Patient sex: F
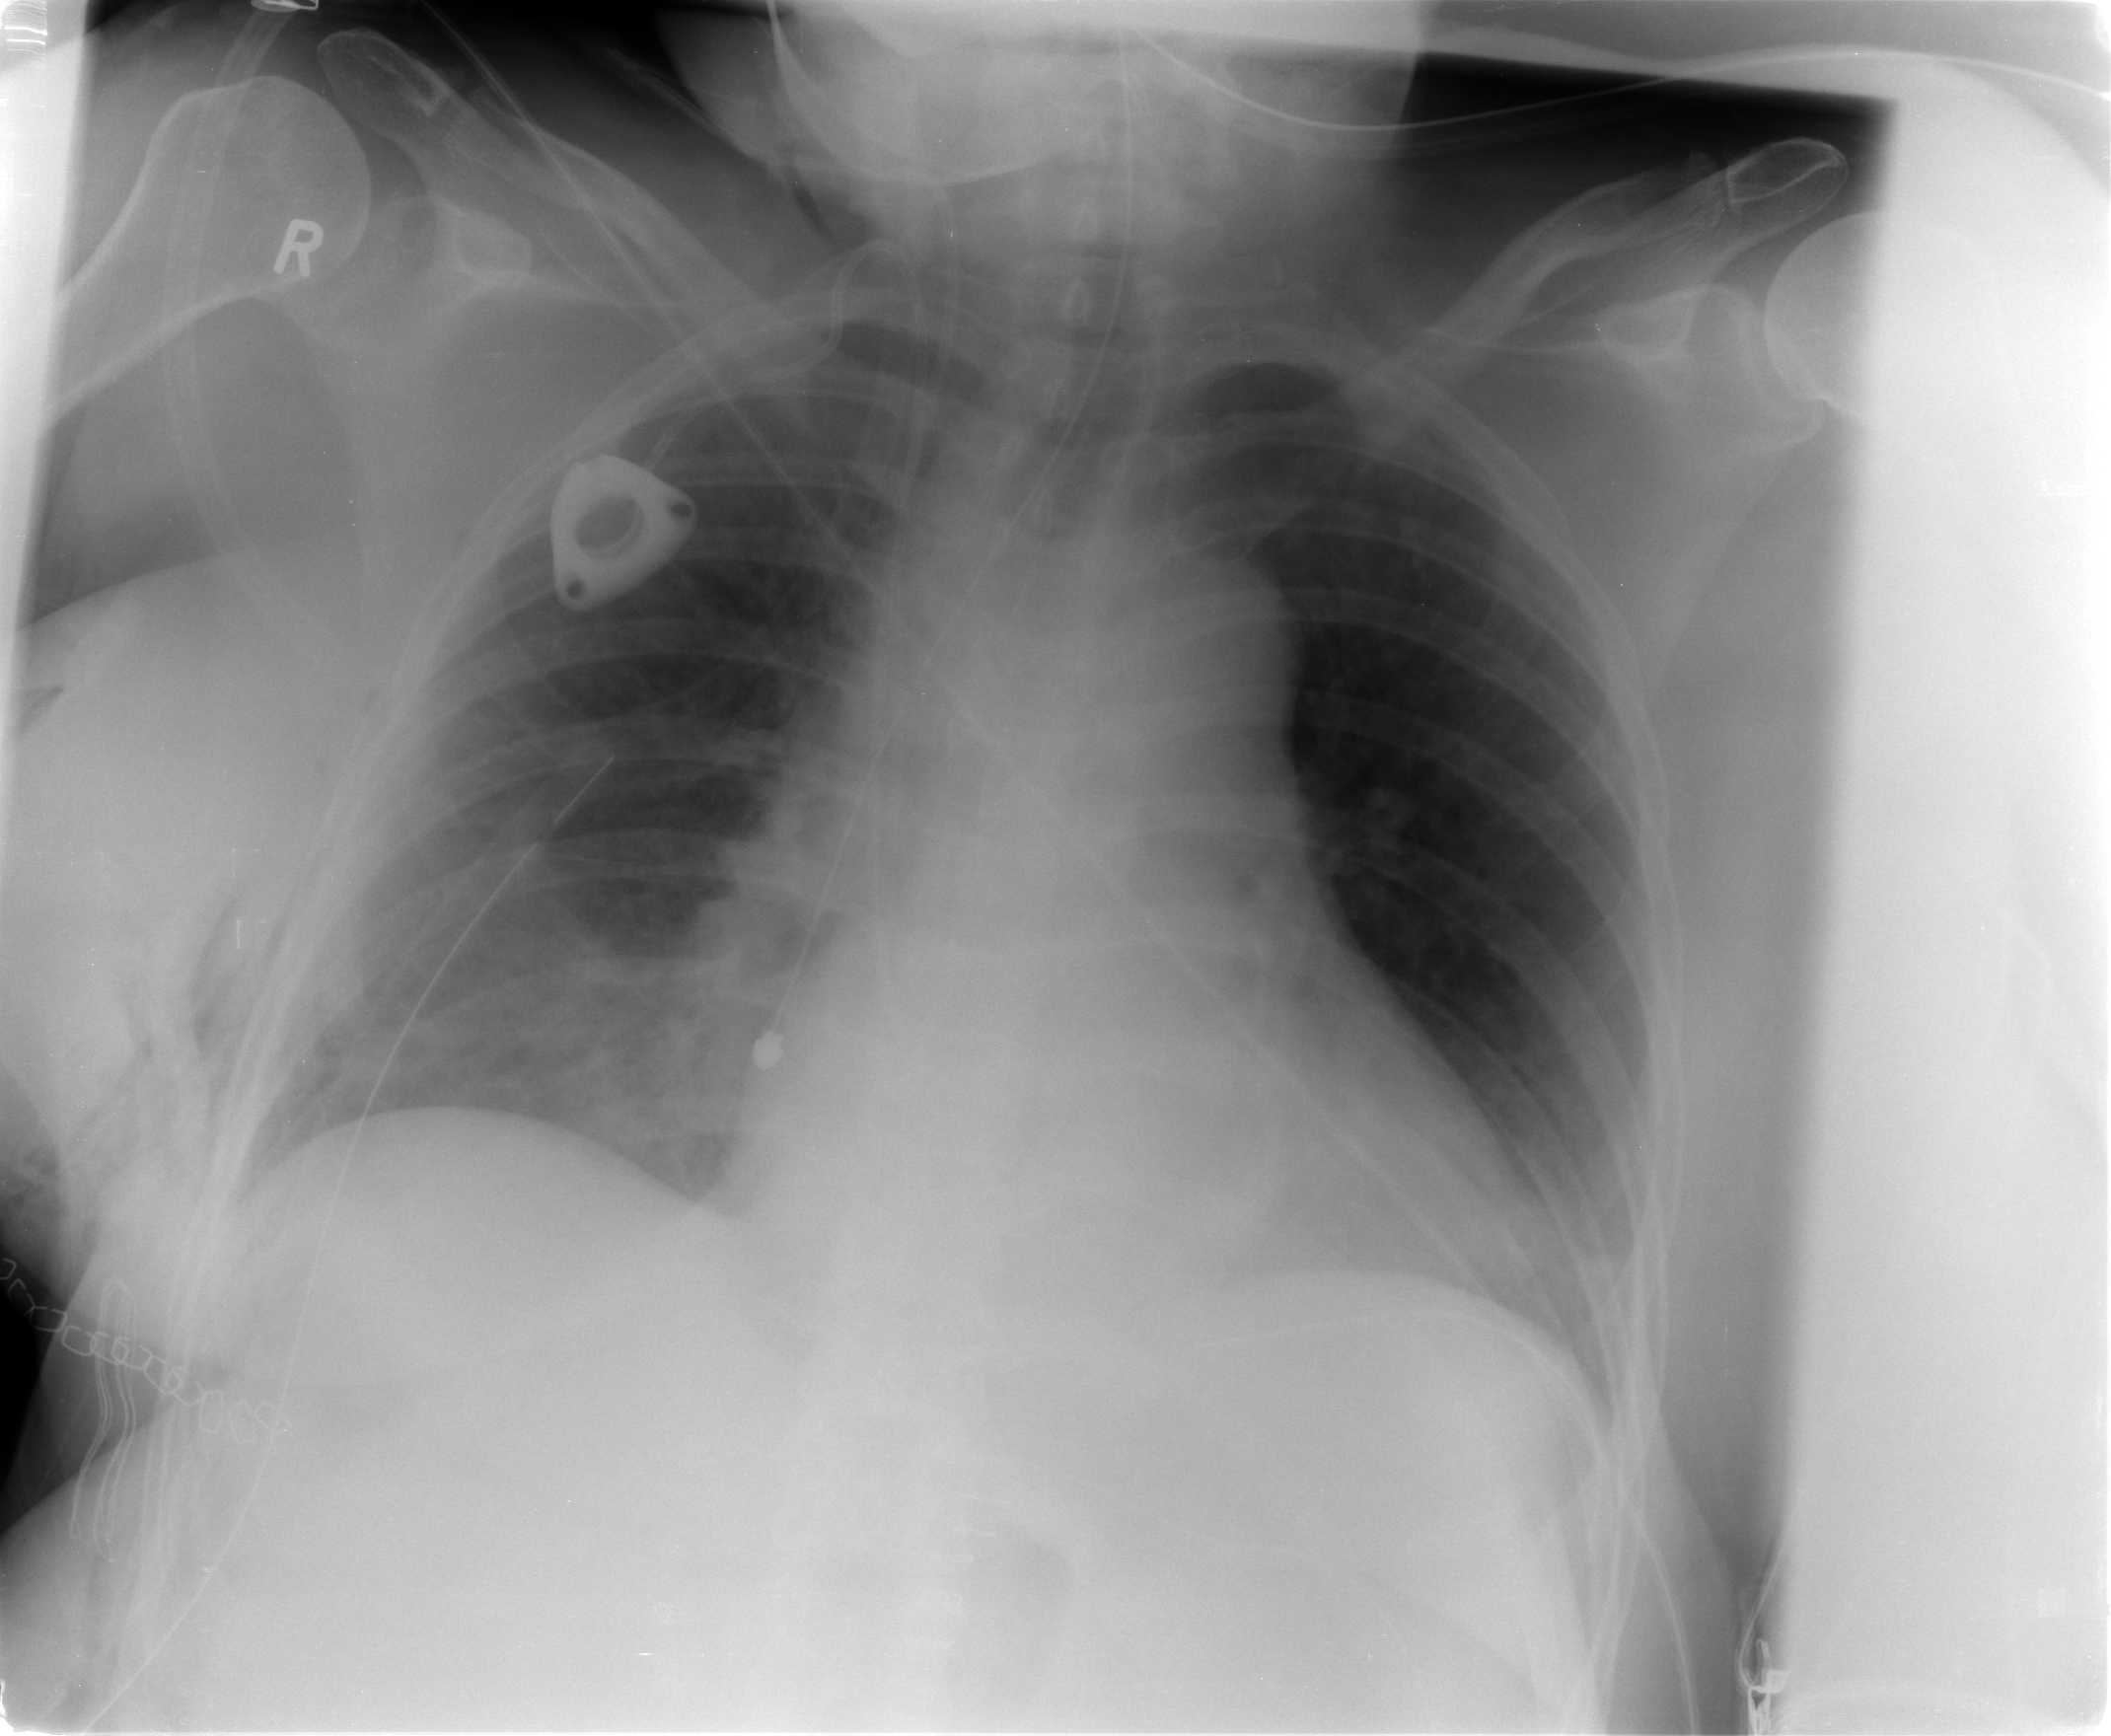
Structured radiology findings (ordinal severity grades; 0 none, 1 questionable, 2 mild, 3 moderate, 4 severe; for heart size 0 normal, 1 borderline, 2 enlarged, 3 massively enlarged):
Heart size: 0
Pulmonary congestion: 0
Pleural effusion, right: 0
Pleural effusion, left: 0
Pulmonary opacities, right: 0
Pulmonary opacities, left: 0
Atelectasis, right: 2
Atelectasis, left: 0